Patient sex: F
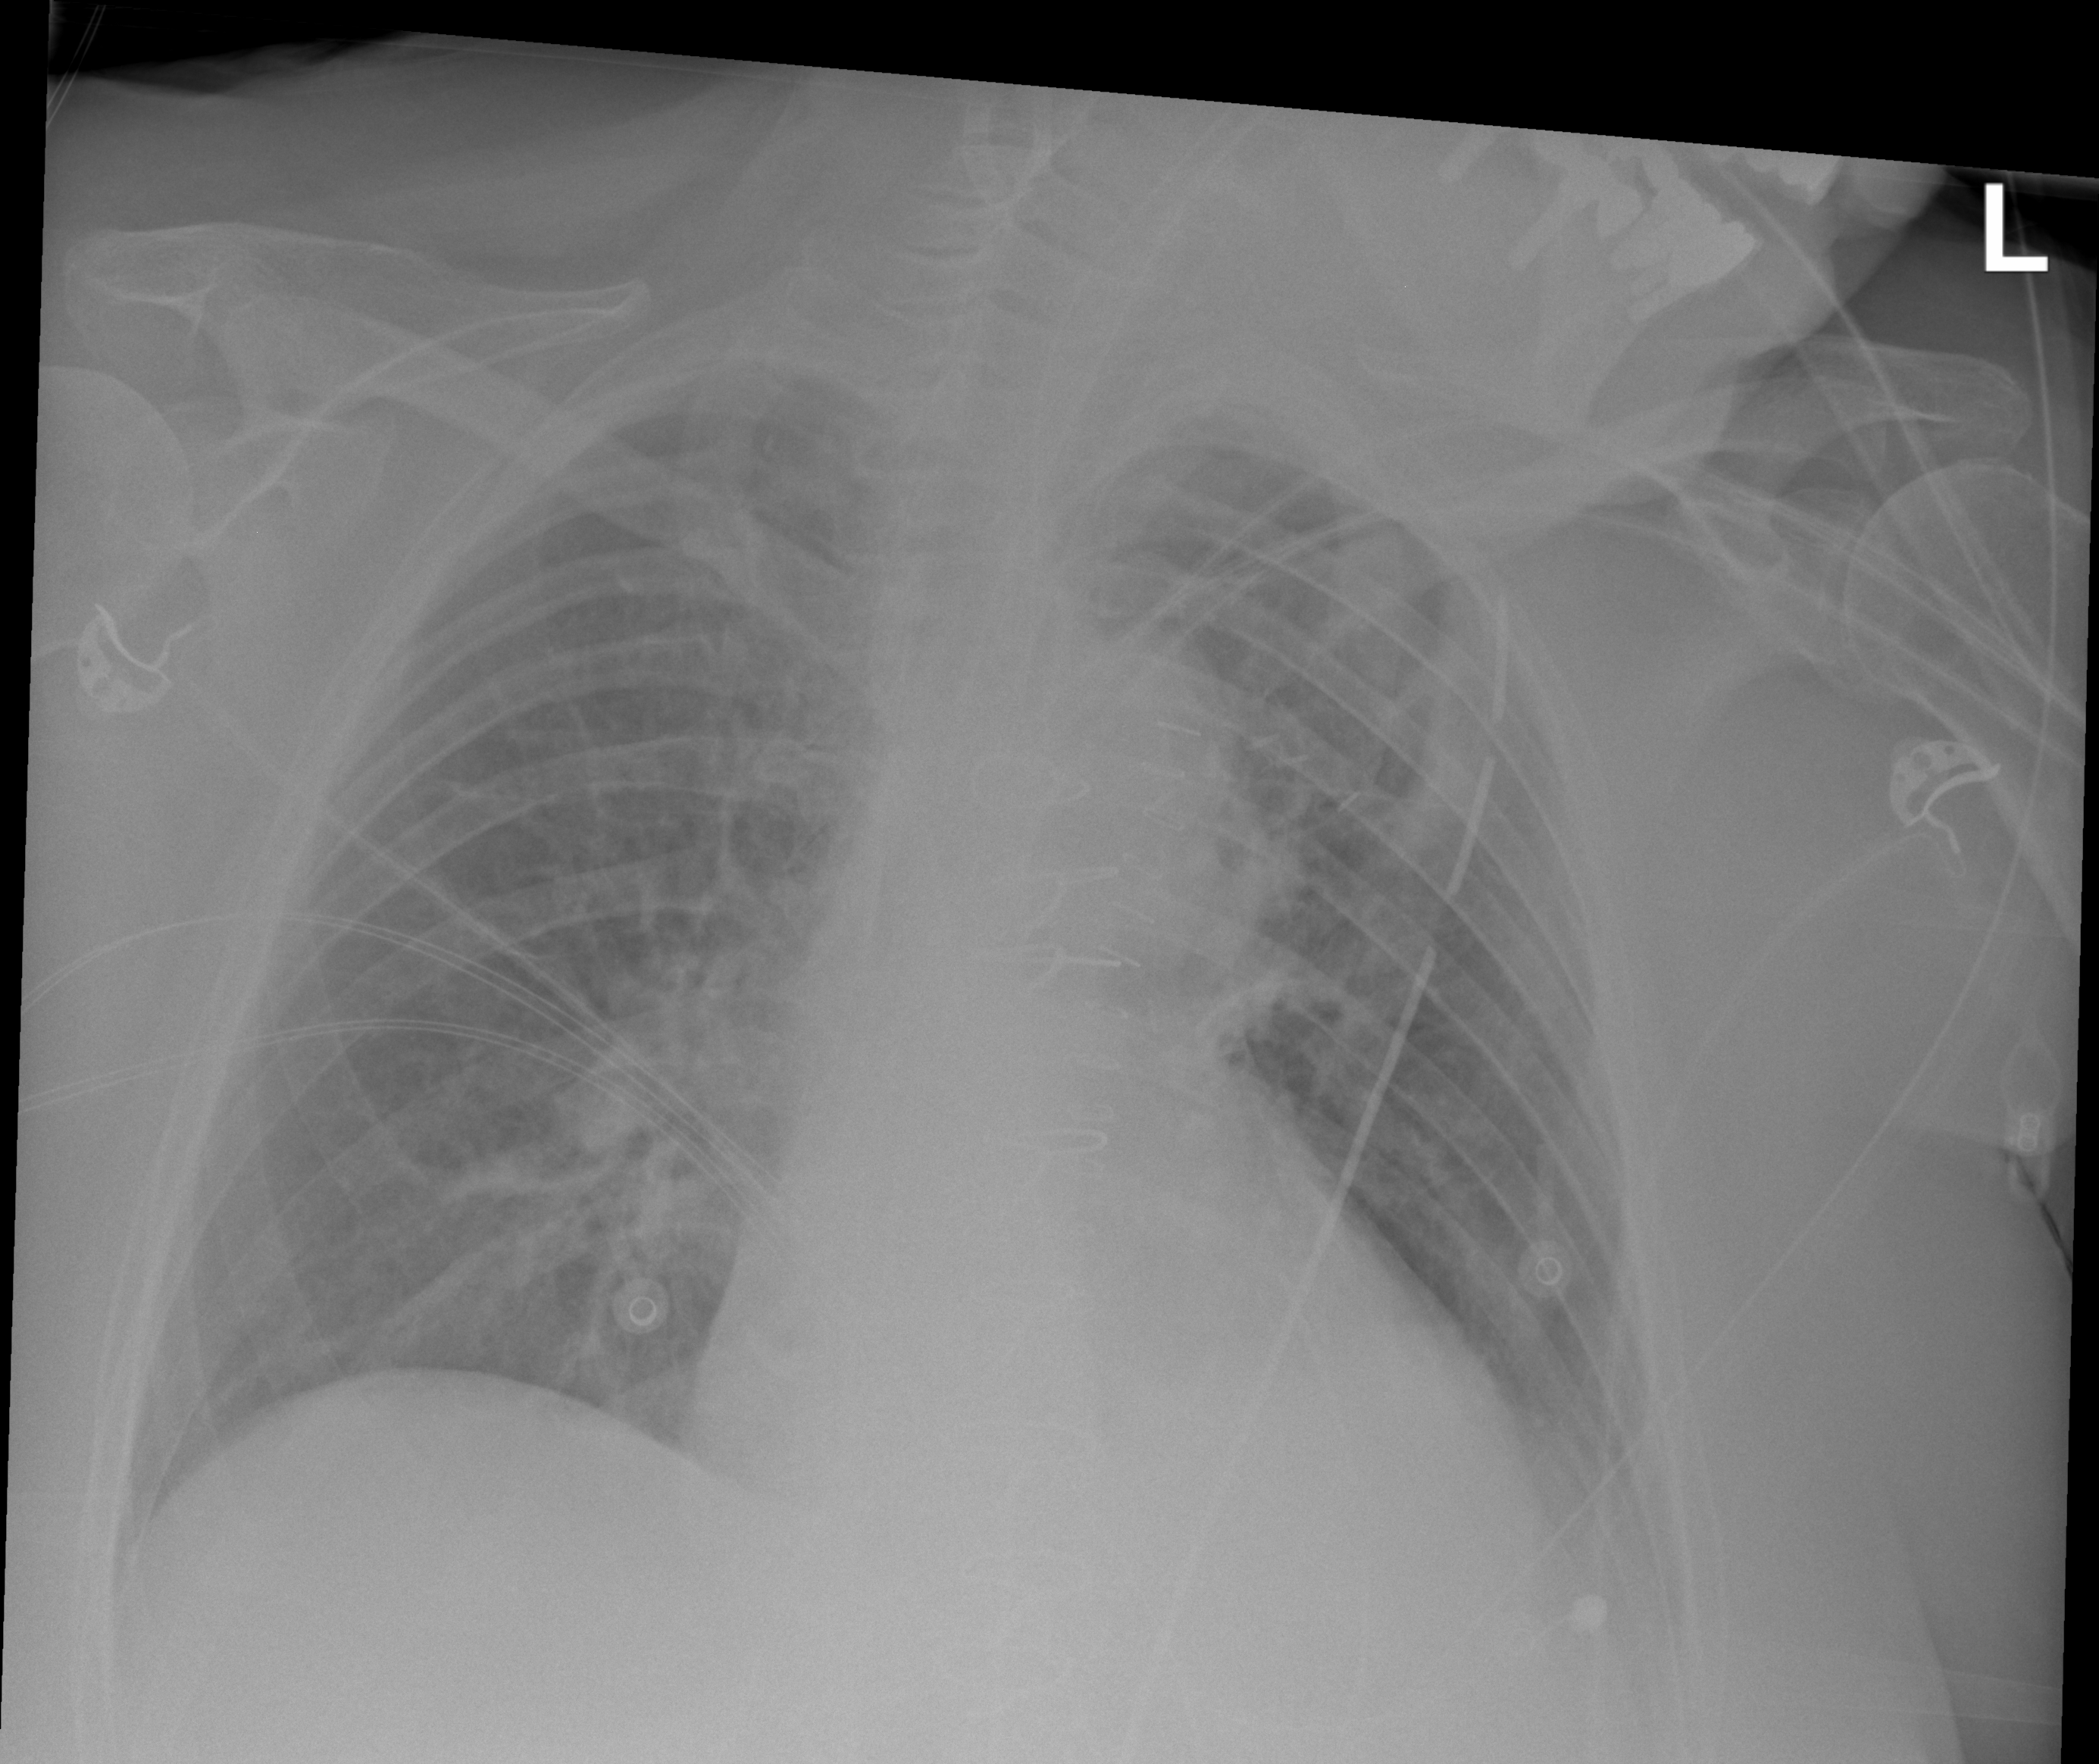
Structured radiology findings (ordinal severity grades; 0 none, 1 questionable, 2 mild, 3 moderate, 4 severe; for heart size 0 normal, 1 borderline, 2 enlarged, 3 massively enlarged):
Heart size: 1
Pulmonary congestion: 0
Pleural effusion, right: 0
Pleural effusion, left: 2
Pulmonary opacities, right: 0
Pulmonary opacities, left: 0
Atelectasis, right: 0
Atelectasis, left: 2